Question: I'm using eclipse and run my jsp/servlet using tomcat6 from eclipse. My servlet creates for me an image that i store in to a directory in my webapps. But when i try to access to this image from my JSP it returns me that the resource is not available.
What's the problem?
Servlet store image in "myapp/images/saved.png"

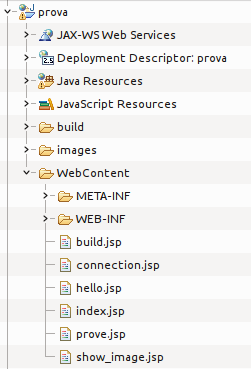
Answer: You need to move the 'images' directory into the 'WebContent' directory. That will make it work.